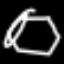
Label: octagon